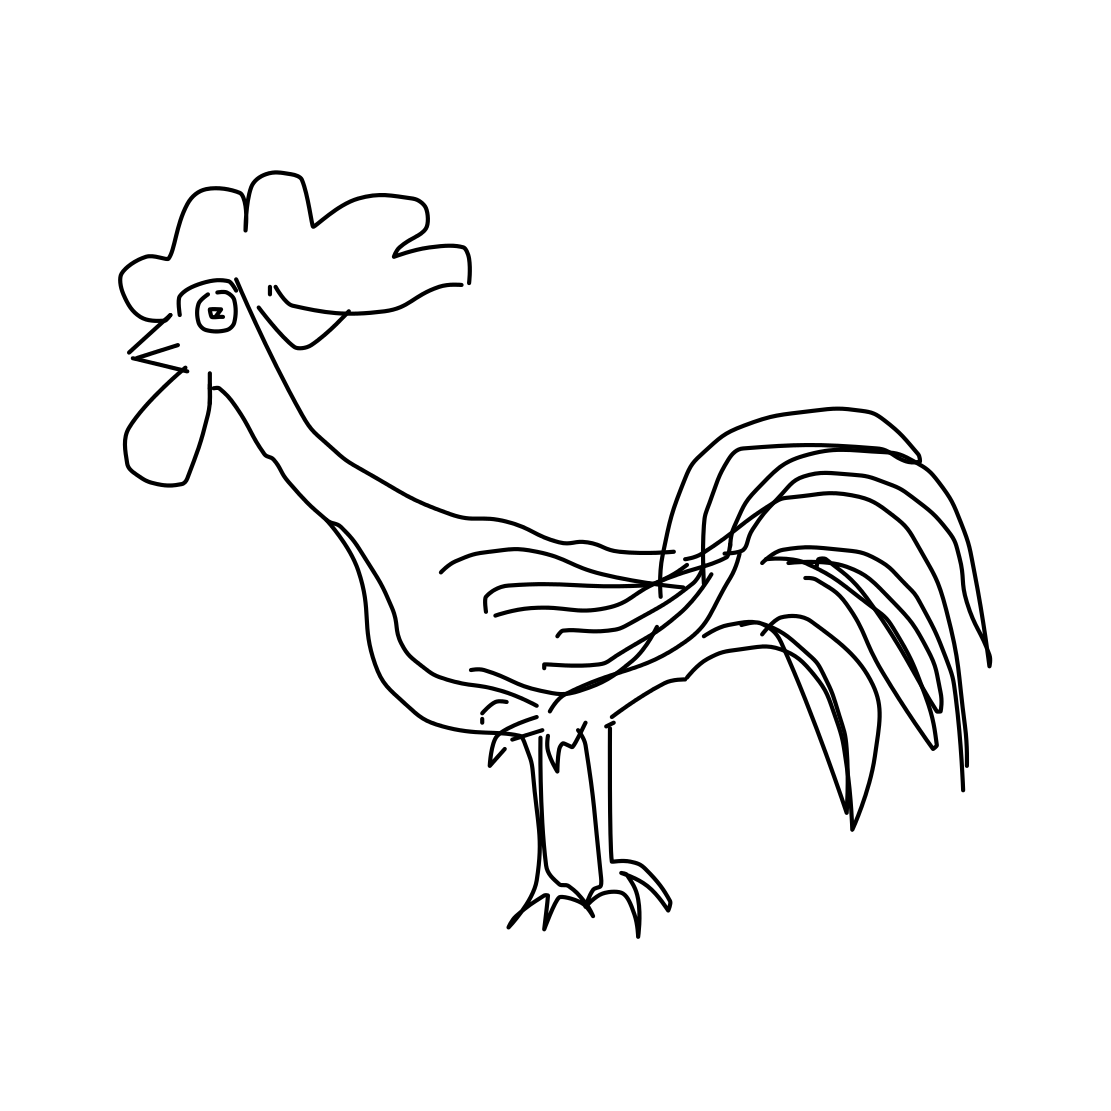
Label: rooster